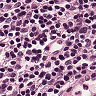
Metastatic tissue present: no